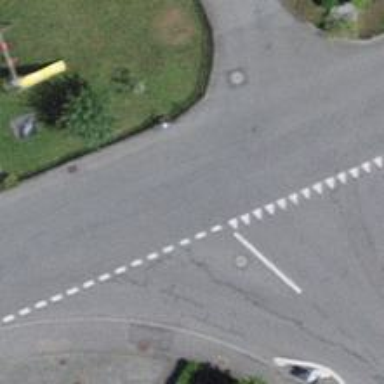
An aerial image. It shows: Residential road with asphalt surface. The right sidewalk also has asphalt surface.